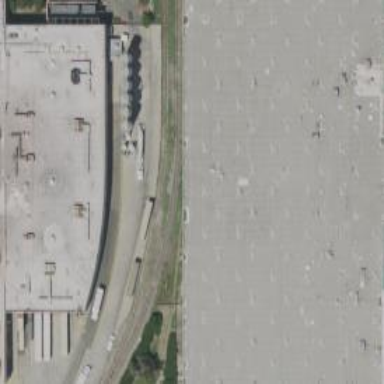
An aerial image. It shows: Rail spur service.